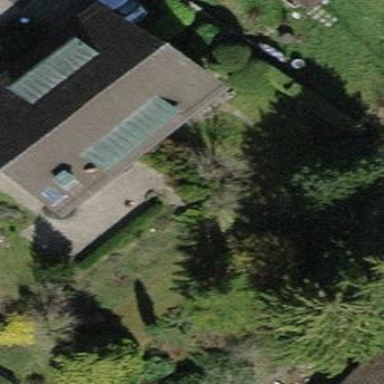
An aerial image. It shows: Building with tiled roof.